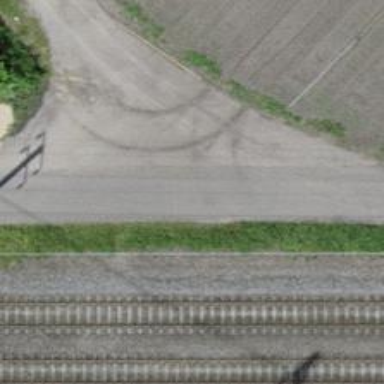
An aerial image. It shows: Unclassified road suitable for agricultural vehicles. The track surface is grade 1.